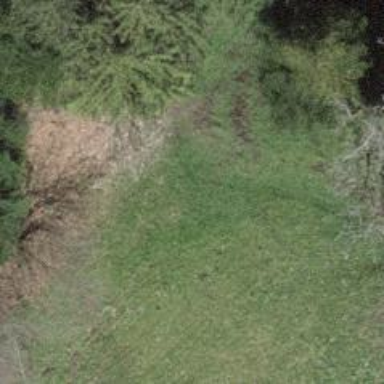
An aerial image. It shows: Ground path.